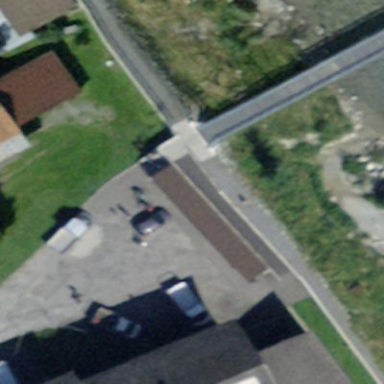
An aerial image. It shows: Bicycle parking area.